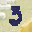
Label: 3